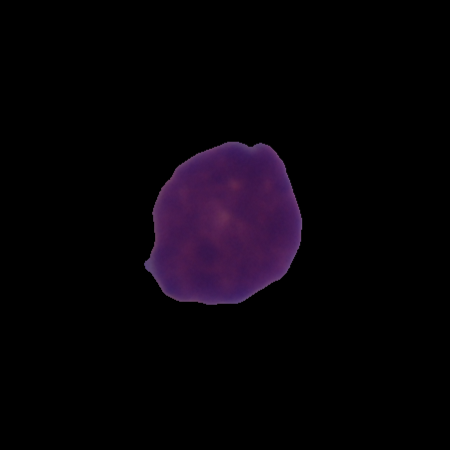
Label: healthy